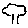
Label: tree